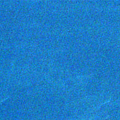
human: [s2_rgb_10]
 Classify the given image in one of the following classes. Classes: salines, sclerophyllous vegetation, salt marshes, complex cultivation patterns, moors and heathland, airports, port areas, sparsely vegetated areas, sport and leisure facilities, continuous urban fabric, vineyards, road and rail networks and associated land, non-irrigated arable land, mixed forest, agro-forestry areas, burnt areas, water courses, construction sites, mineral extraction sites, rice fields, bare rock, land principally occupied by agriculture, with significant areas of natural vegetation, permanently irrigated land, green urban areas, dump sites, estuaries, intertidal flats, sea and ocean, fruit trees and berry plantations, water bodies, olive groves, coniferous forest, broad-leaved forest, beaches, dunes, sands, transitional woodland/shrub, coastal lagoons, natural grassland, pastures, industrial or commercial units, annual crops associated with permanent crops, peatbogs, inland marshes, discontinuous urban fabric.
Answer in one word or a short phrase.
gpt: sea and ocean